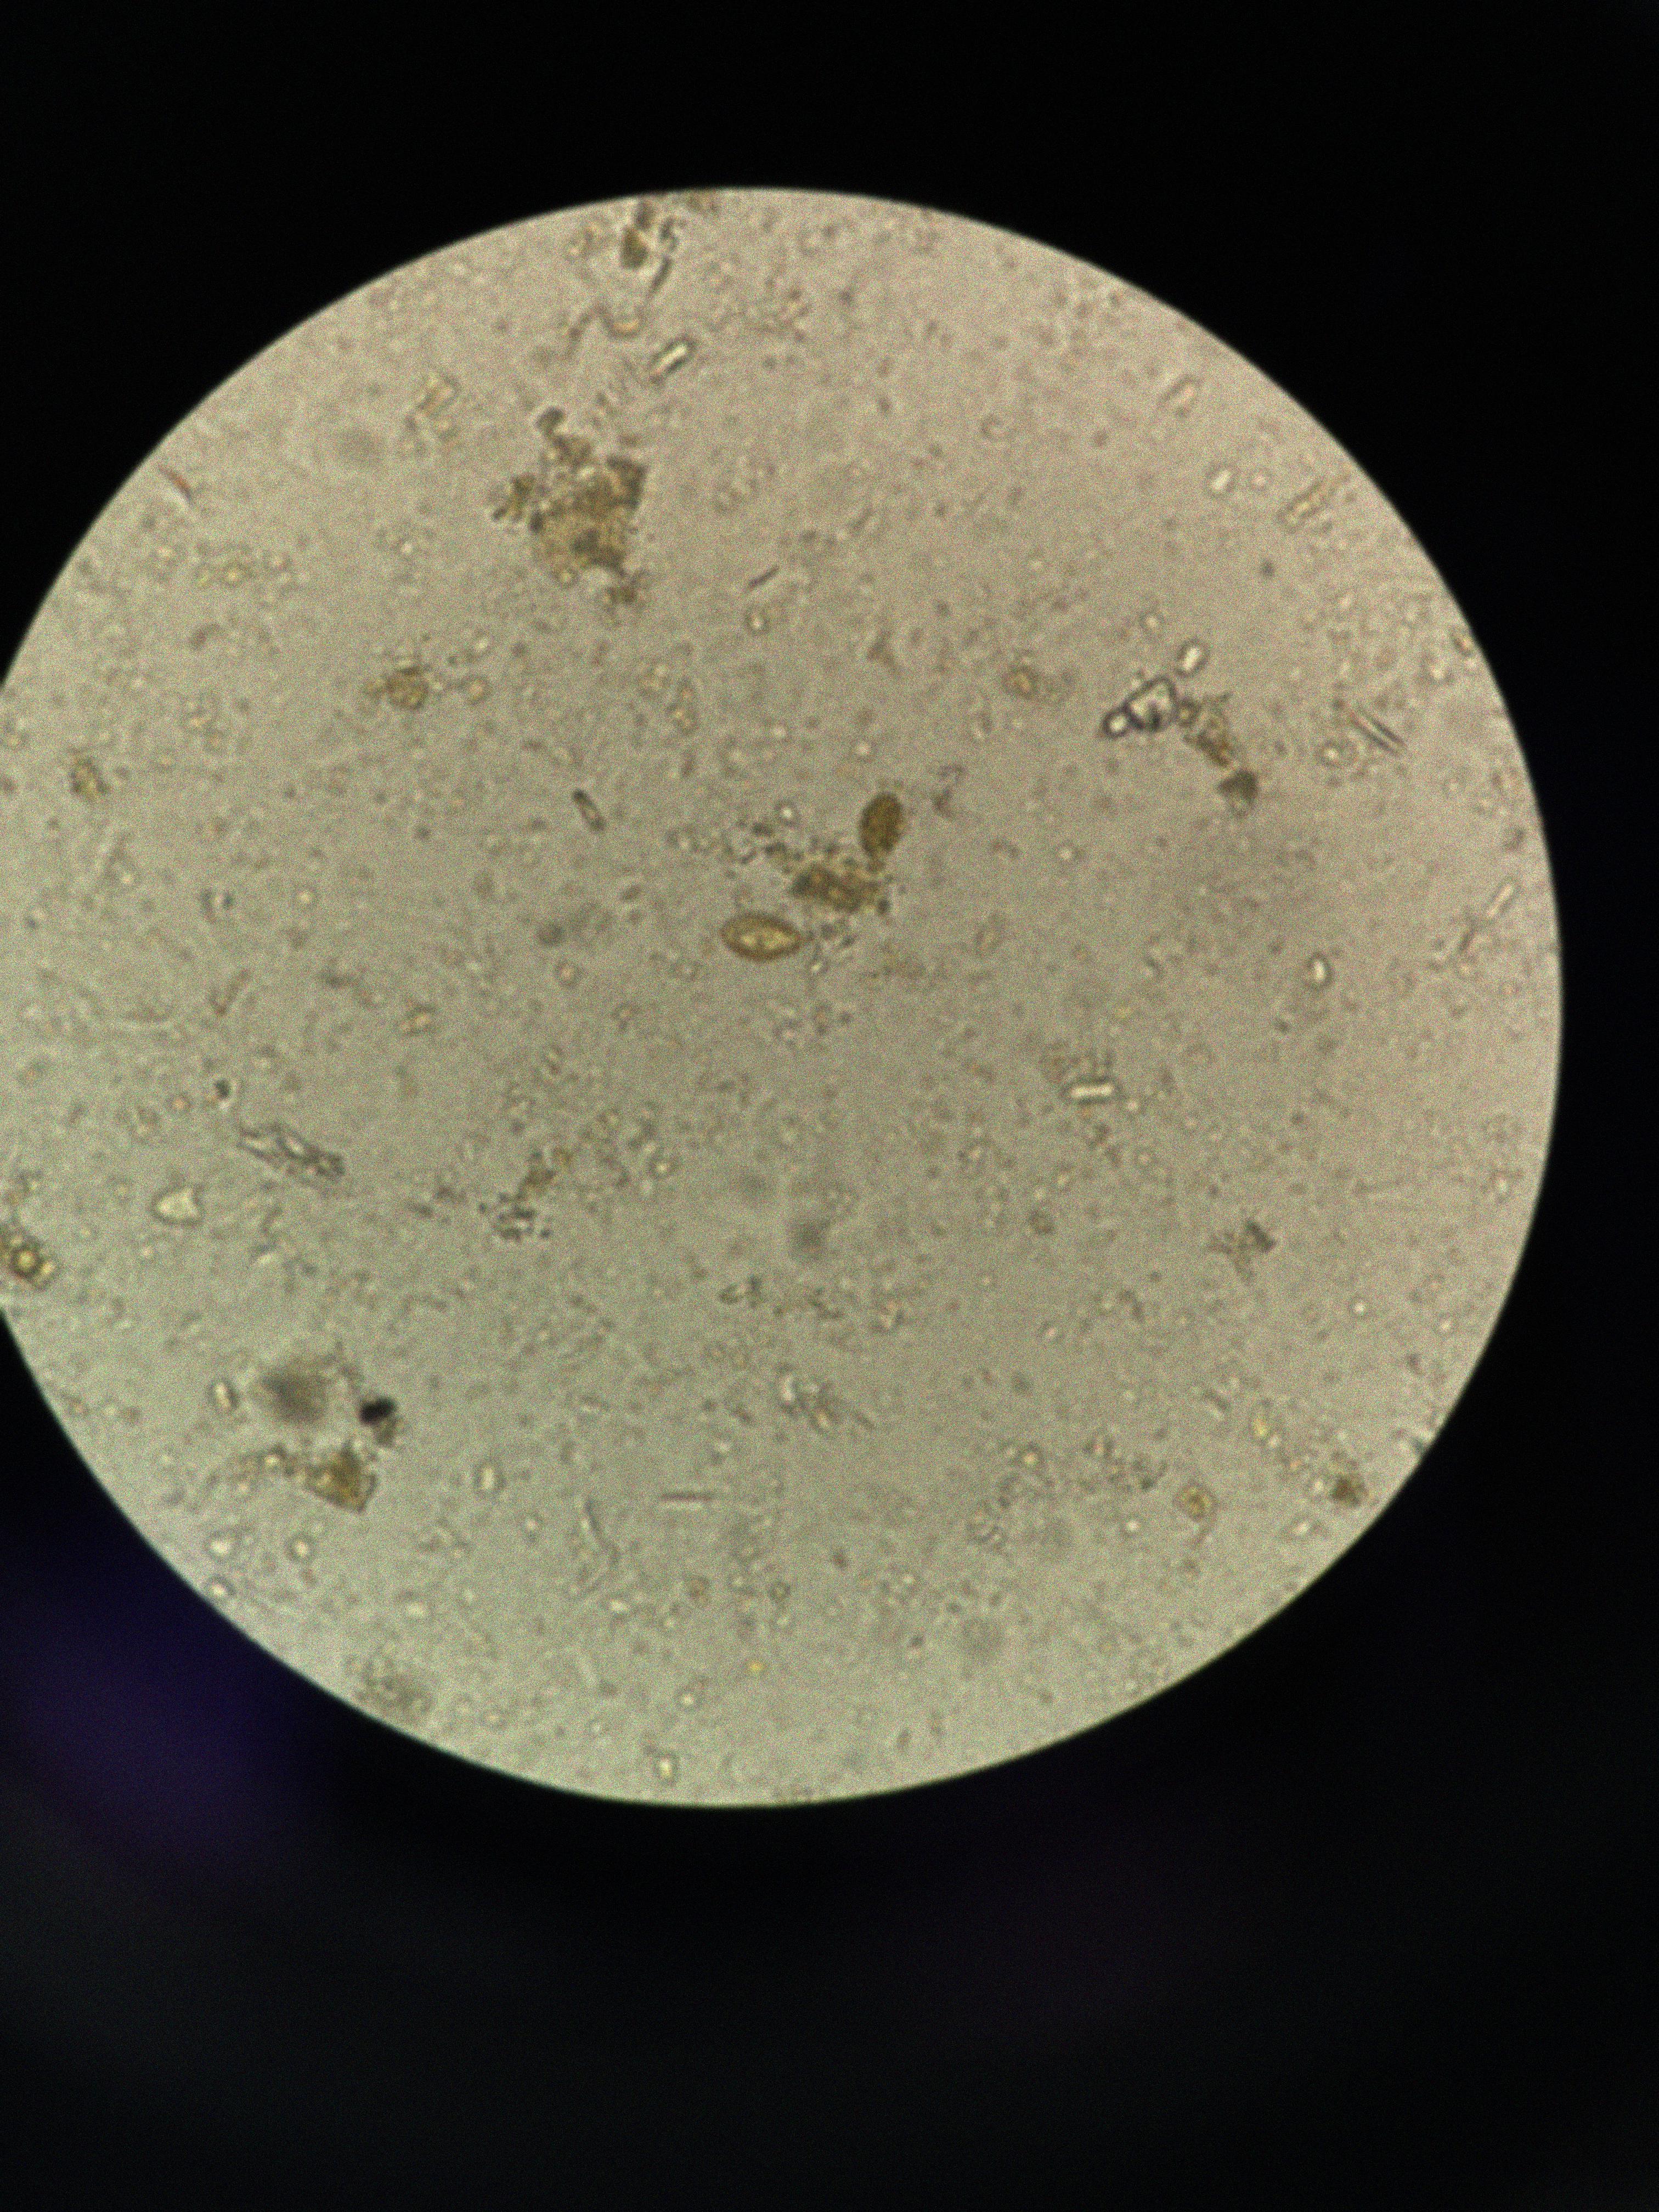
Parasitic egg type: Opisthorchis viverrine